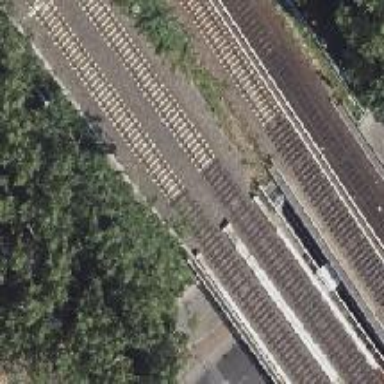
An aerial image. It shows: Bridge with electrified railway tracks featuring contact line.